Question: I want to use admob in Appcelerator Titanium. I add 'google-play-services.jar' into the Java module.
The jar route is
> /Library/android-sdk-macosx/extras/google/google_play_services/libproject/
I haven't got any error from any import. I don't understand what is happening.
But when I compile the module this error appear:
'''
[javac] Compiling 3 source files to /Users/acavero/Documents/Titanium_Studio_Workspace/android-admob/android/build/classes
[javac] /Users/acavero/Documents/Titanium_Studio_Workspace/android-admob/android/src/ti/admob/AdmobModule.java:15: package com.google.android.gms.common does not exist
[javac] import com.google.android.gms.common.GooglePlayServicesUtil;
[javac] ^
[javac] /Users/acavero/Documents/Titanium_Studio_Workspace/android-admob/android/src/ti/admob/View.java:16: package com.google.android.gms.ads does not exist
[javac] import com.google.android.gms.ads.AdListener;
[javac] ^
[javac] /Users/acavero/Documents/Titanium_Studio_Workspace/android-admob/android/src/ti/admob/View.java:17: package com.google.android.gms.ads does not exist
[javac] import com.google.android.gms.ads.AdRequest;
[javac] ^
[javac] /Users/acavero/Documents/Titanium_Studio_Workspace/android-admob/android/src/ti/admob/View.java:18: package com.google.android.gms.ads does not exist
[javac] import com.google.android.gms.ads.AdSize;
[javac] ^
[javac] /Users/acavero/Documents/Titanium_Studio_Workspace/android-admob/android/src/ti/admob/View.java:19: package com.google.android.gms.ads does not exist
[javac] import com.google.android.gms.ads.AdView;
[javac] ^
[javac] /Users/acavero/Documents/Titanium_Studio_Workspace/android-admob/android/src/ti/admob/View.java:20: package com.google.android.gms.ads.mediation.admob does not exist
[javac] import com.google.android.gms.ads.mediation.admob.AdMobExtras;
'''
Libraries I have:

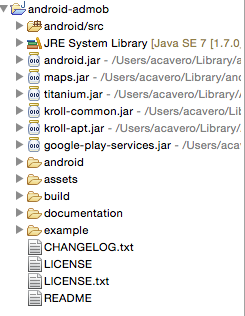
Answer: I solved this copying the 'google_play_services.jar' directly at project